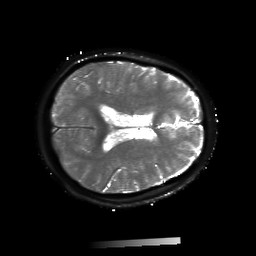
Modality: T2starmap
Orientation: axial
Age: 13
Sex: male
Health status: ill